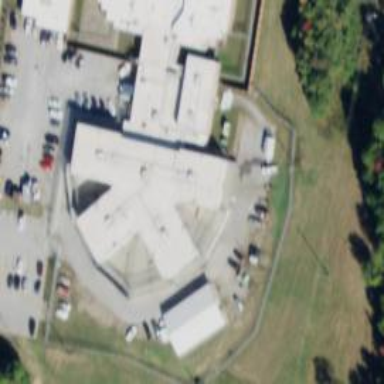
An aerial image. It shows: Prison.